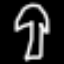
Label: mushroom